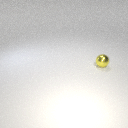
small yellow metal sphere